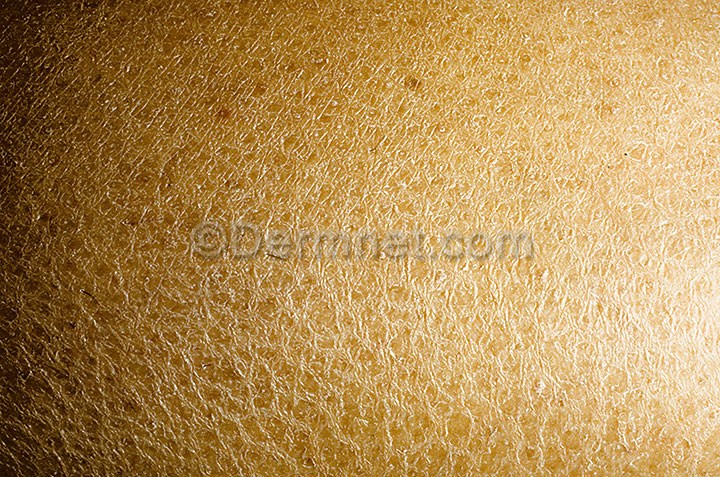
Disease: Atopic Dermatitis Photos